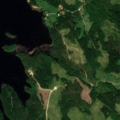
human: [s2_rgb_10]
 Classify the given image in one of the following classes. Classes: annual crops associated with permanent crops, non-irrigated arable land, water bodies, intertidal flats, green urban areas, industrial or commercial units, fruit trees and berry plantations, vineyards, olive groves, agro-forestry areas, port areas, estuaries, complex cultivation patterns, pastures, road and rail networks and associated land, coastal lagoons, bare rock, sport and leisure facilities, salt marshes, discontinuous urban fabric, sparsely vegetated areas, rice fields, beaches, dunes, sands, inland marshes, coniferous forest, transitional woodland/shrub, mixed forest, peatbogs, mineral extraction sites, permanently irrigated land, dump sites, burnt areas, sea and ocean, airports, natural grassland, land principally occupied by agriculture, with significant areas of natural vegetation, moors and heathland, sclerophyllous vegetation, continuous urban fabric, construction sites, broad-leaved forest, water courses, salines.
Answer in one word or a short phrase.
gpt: non-irrigated arable land, coniferous forest, mixed forest, transitional woodland/shrub, water bodies